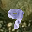
Label: 9